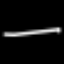
Label: line